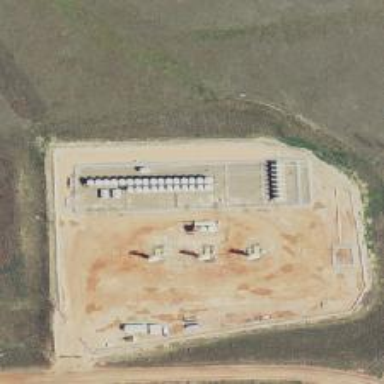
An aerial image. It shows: Petroleum well that is man-made.